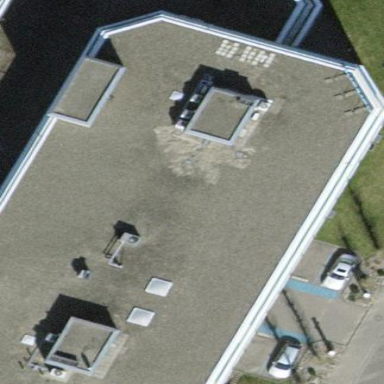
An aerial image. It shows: Industrial building.